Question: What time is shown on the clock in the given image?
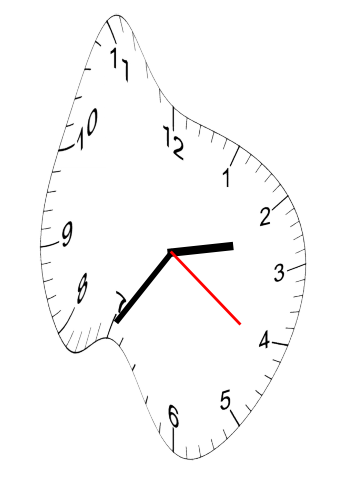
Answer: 02:35:21